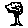
Label: tree